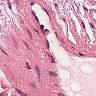
Metastatic tissue present: no